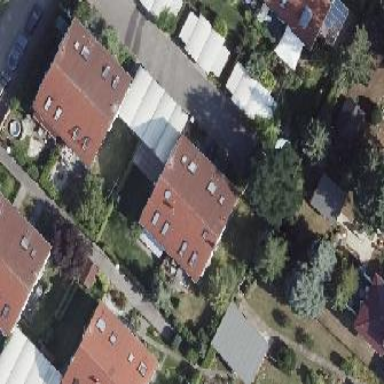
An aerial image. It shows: Semi-detached house with gabled roof.